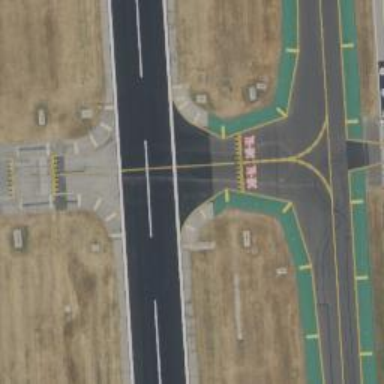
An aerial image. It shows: Image of taxiway at airport.